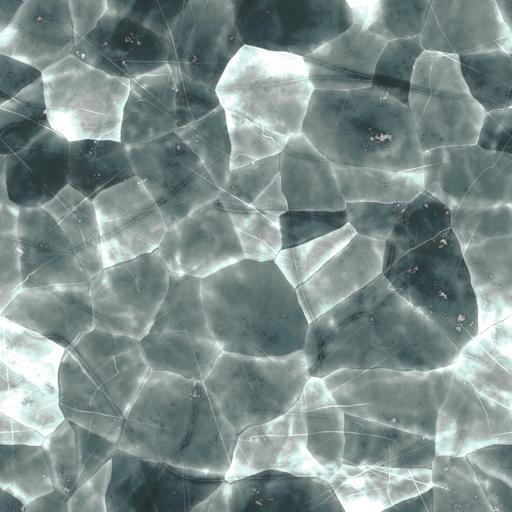
Tags: frozen green ice lake shiny water